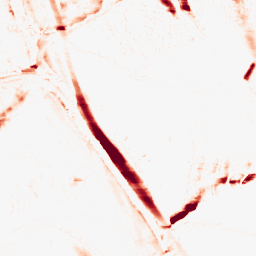
Category: morphological
Decomposition family: morphological_ellipse
Decomposition parameters: operation: opening
width: 5
height: 20
Upsampling method: bilinear
Upsampling parameters: scale: 2
Upsampling scale: 2